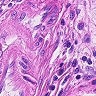
Metastatic tissue present: yes